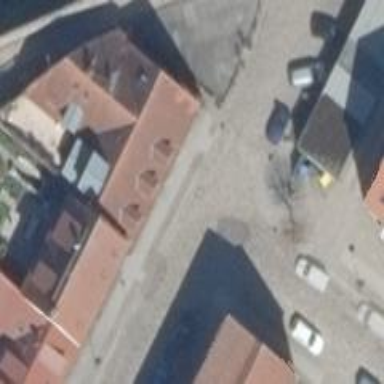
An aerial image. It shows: Restaurant.